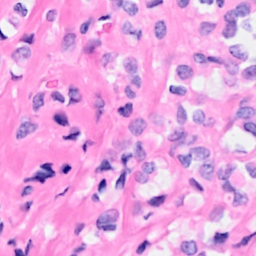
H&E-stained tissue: Breast